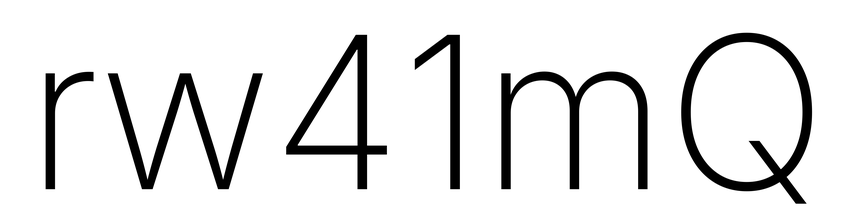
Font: Inter_ExtraLight